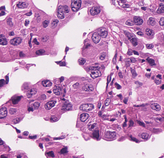
Tumor epithelial tissue: yes
Tumor-associated stroma tissue: no
Normal tissue: no